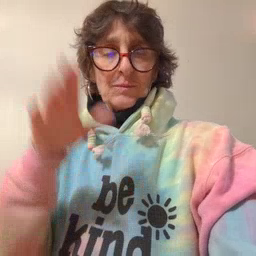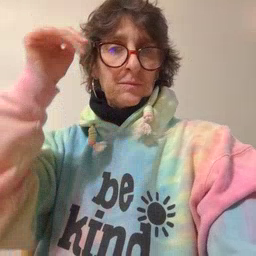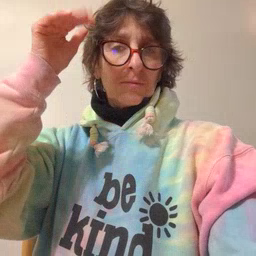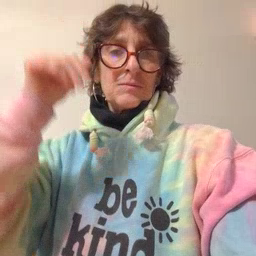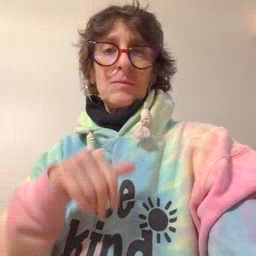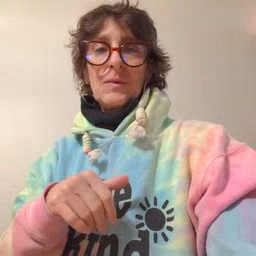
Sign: donkey